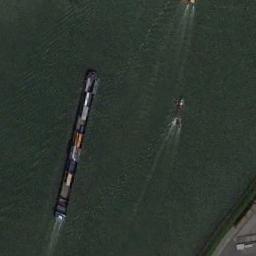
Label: ship